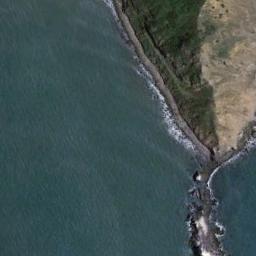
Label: beach